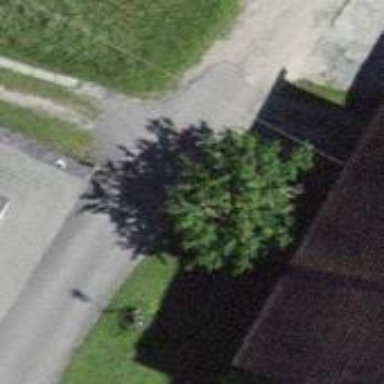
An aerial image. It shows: Residential road with unpaved surface.